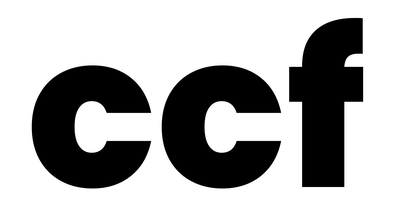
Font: Poppins-ExtraBold